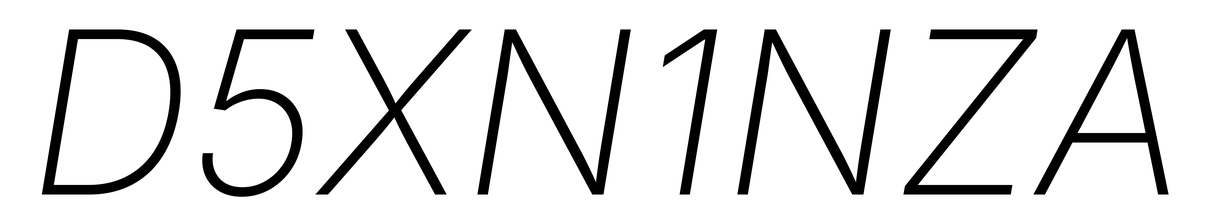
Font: Inter-Italic_ExtraLight_Italic